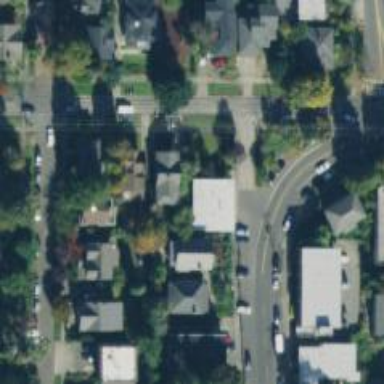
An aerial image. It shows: Residential road with separate sidewalk.